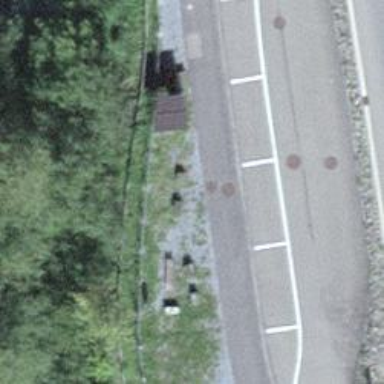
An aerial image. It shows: Block barrier.